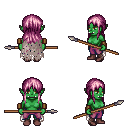
a pixel art fantasy rpg character, female body template, orc, green skin, gray tattered cape, magenta pants, pink unkempt hairstyle, leather bracers, maroon shoes, spear, four views (front, back, left, right), 2x2 character sprite sheet, small pixel art, hard edges, no anti-aliasing